Question: I have webpage which has gridview, one of the columns will have a image. When clicked on image it will open the PDF saved on the web server. It was working fine but I am getting below error
"HTTP Error 55.24 - Internal Server Error An Asp.NET setting has been detected that does not apply in Integrated managed pipeline mode."
I googled and did as suggested in <URL> made sure application pool is classic and webconfig is correct but still I am getting that error when clicked on image which has to open the saved PDF... please help....

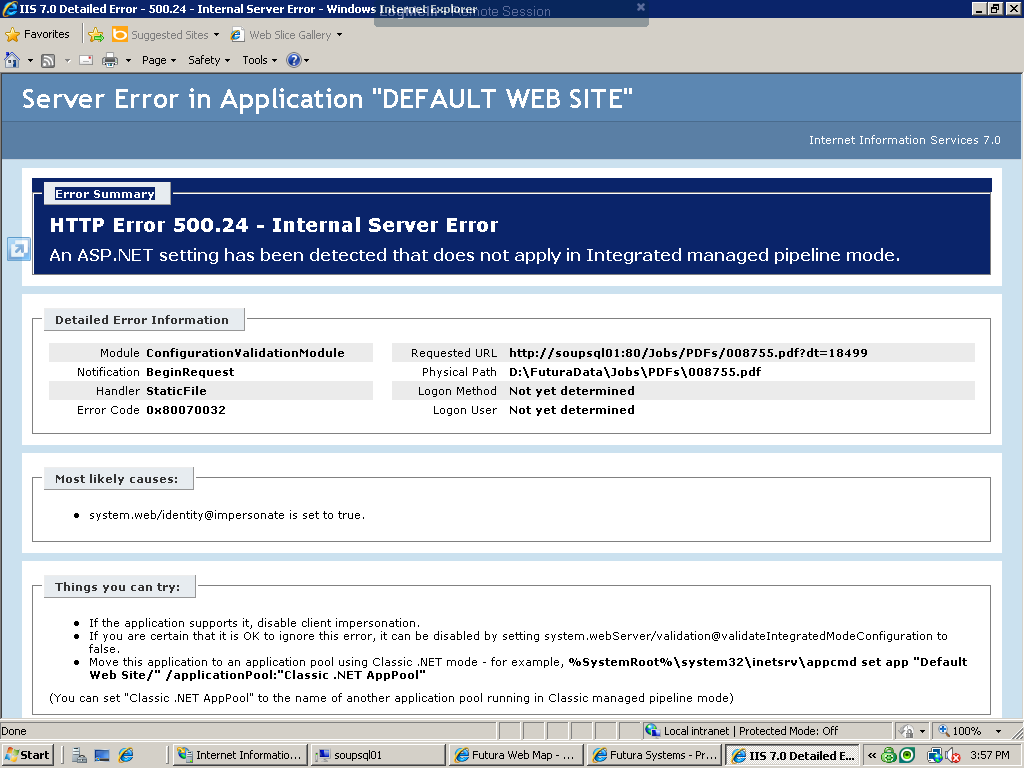
Answer: Your error is specifically to do with 'client impersonation'. I had the same error on one machine but not on another. By comparing settings I worked out the difference.
Start IIS Manager. Select the server in the left pane and double click 'Authentication' under the IIS group in the central pane. Select ASP.NET Impersonation and select 'Disable' at the top of the right pane.